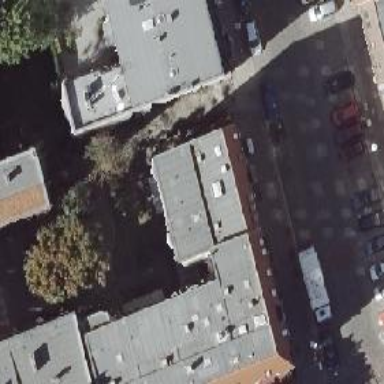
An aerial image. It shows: The image shows part of apartment building.